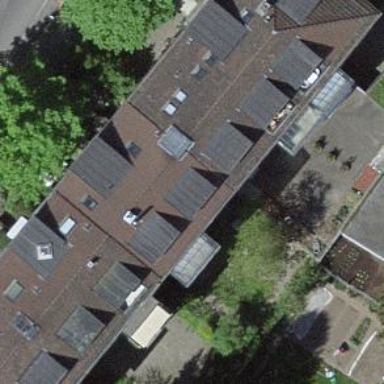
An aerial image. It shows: Residential building.